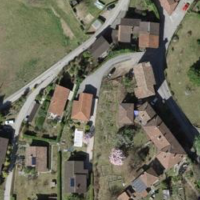
EUNIS habitat code: 55
Species observed at this site:
Cydonia oblonga